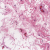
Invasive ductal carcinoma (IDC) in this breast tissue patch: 0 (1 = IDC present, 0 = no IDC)